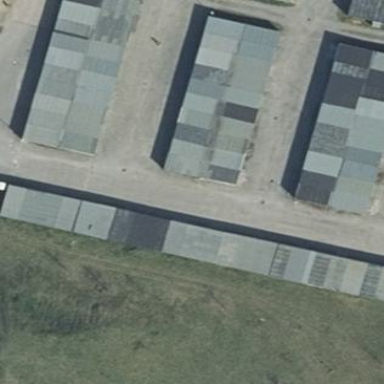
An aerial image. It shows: Row of garages with flat roofs made of gray tar paper. The roofs are oriented along the buildings.